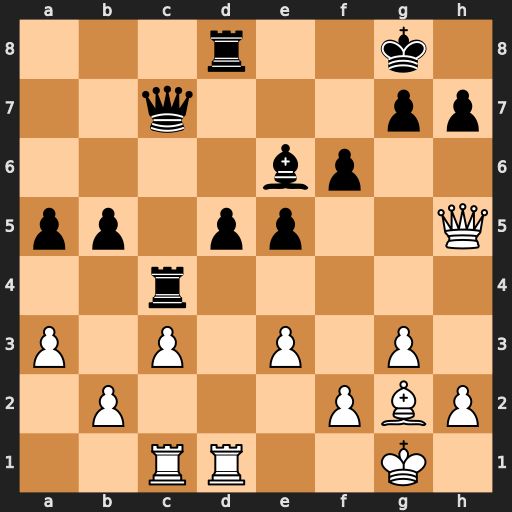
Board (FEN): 3r2k1/2q3pp/4bp2/pp1pp2Q/2r5/P1P1P1P1/1P3PBP/2RR2K1
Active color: w
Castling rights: -
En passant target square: -
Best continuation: Bxd5 Bxd5 Rxd5